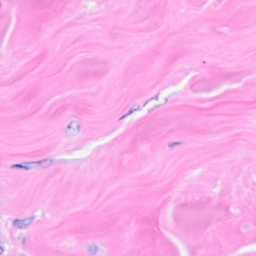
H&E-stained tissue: Breast